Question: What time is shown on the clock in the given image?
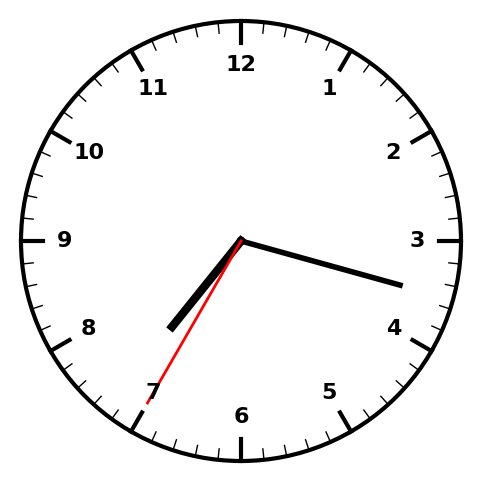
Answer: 07:17:35